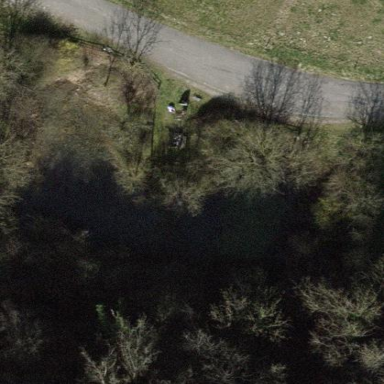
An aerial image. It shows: Park.